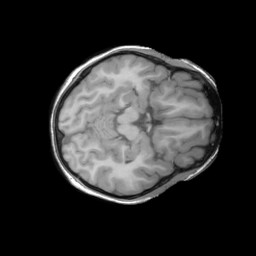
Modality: T1w
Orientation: axial
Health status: ill
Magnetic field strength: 3 T